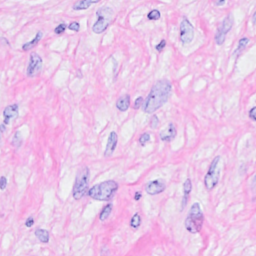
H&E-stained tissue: Breast